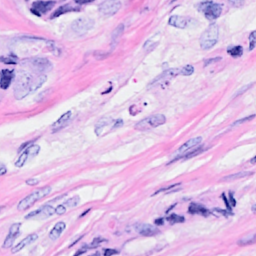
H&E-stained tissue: Breast